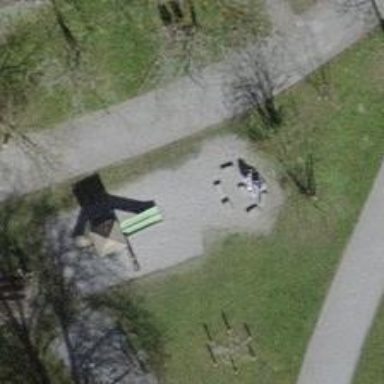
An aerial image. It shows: Playground with slide.